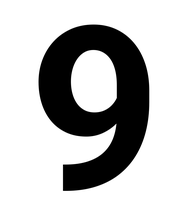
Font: Roboto_Bold